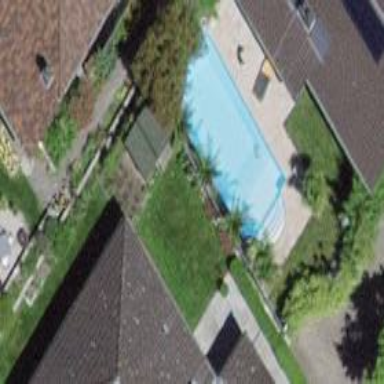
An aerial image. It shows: Swimming pool located in leisure land.